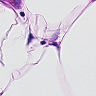
Metastatic tissue present: no